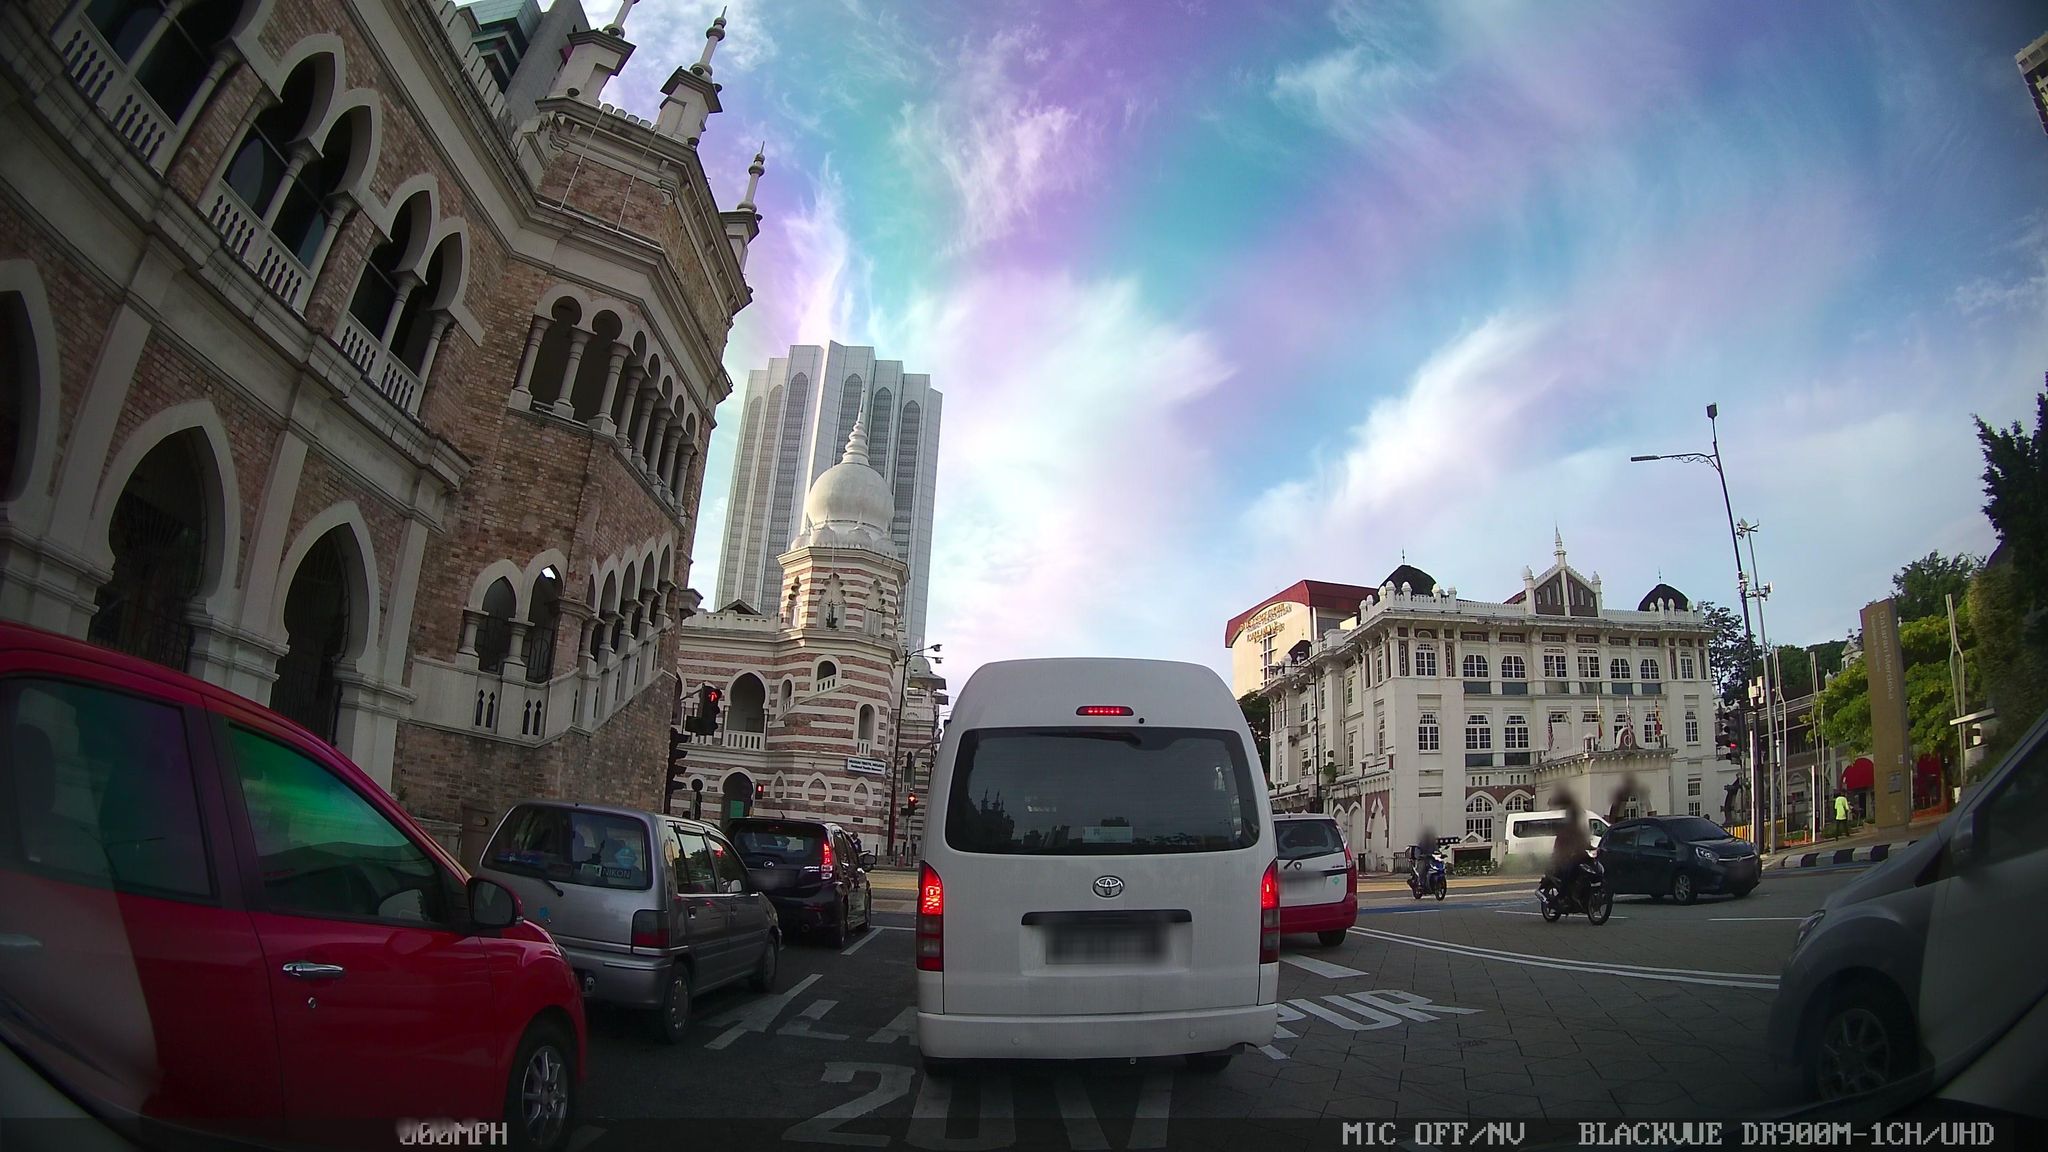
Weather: clear
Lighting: day
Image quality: good
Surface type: driving surface
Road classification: secondary
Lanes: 3
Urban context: urban centre
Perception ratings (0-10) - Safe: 6.94, Lively: 9.36, Beautiful: 5.01, Boring: 3.63, Depressing: 8.46, Wealthy: 7.25